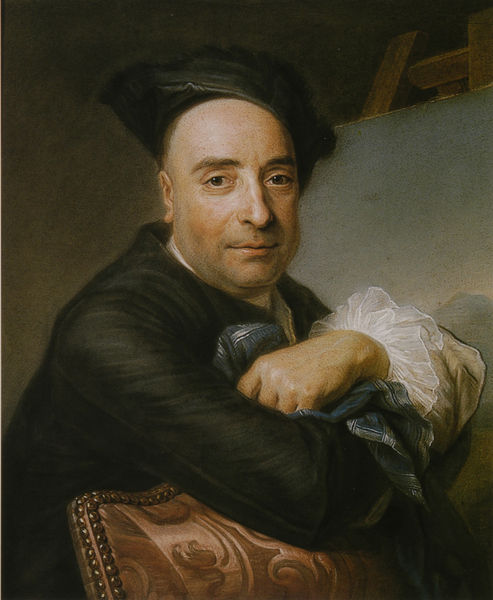
Titel: Claude Dupouch
Künstler: Maurice Quentin de La Tour
Institution: Privatsammlung.
Schlagwörter: berg, blau, dunkel, gemälde, hand, haut, kopf, mann, schatten, weiß, landschaft, sitzen, braun, fenster, finger, frankreich, grau, hell, holz, hut, kariert, licht, mund, nase, ohr, raum, schwarz, stirn, stuhl, zimmer, blick, gebäude, rot, schal, tuch, karo, malerei, muster, ornament, rock, hemd, jacke, kappe, mütze, wand, arm, arme, augen, barock, falten, gesicht, kragen, rahmen, samt, spitze, ärmel, bild, bildnis, hals, herr, hände, möbel, portrait, porträt, rückenlehne, schauen, öl, auge, halbfigur, sessel, stoff, adel, augenbrauen, brustbild, kinn, ohren, poträt, rokoko, rosa, schräg, schulter, seide, lächeln, lehne, italien, rand, romantik, lehnen, kissen, bezug, einfach, polster, glatze, stuhllehne, verzierung, atelier, maler, staffelei, balken, rüschen, augenbraue, ellenbogen, nieten, oberkörper, selbstporträt, lächelnd, seitenlicht, künstler, barrett, faust, selbstbildnis, kittel, leinwand, dachstuhl, manschette, niederländisch, brokat, selbstportät, halbglatze, taschentuch, verschränkt, barett, halbprofil, rasiert, gelassen, leder, fachwerk, freundlich, stafflei, künstlerbildnis, auflehnen, nattier, liebevoll, verkehrt, verschränken, dachgebälk, rüschchen, jakce, bartlos, karier, künster, la tour, akryl, bidnis, mützr, billd, durchdringend, frontaler blick, quentin, kinnd, saeide, textiles, türll, karger raum, lächeön, pomann, -weirot